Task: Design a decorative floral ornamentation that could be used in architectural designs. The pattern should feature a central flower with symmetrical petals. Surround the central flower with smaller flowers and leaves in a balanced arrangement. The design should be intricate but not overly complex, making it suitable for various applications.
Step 1197:
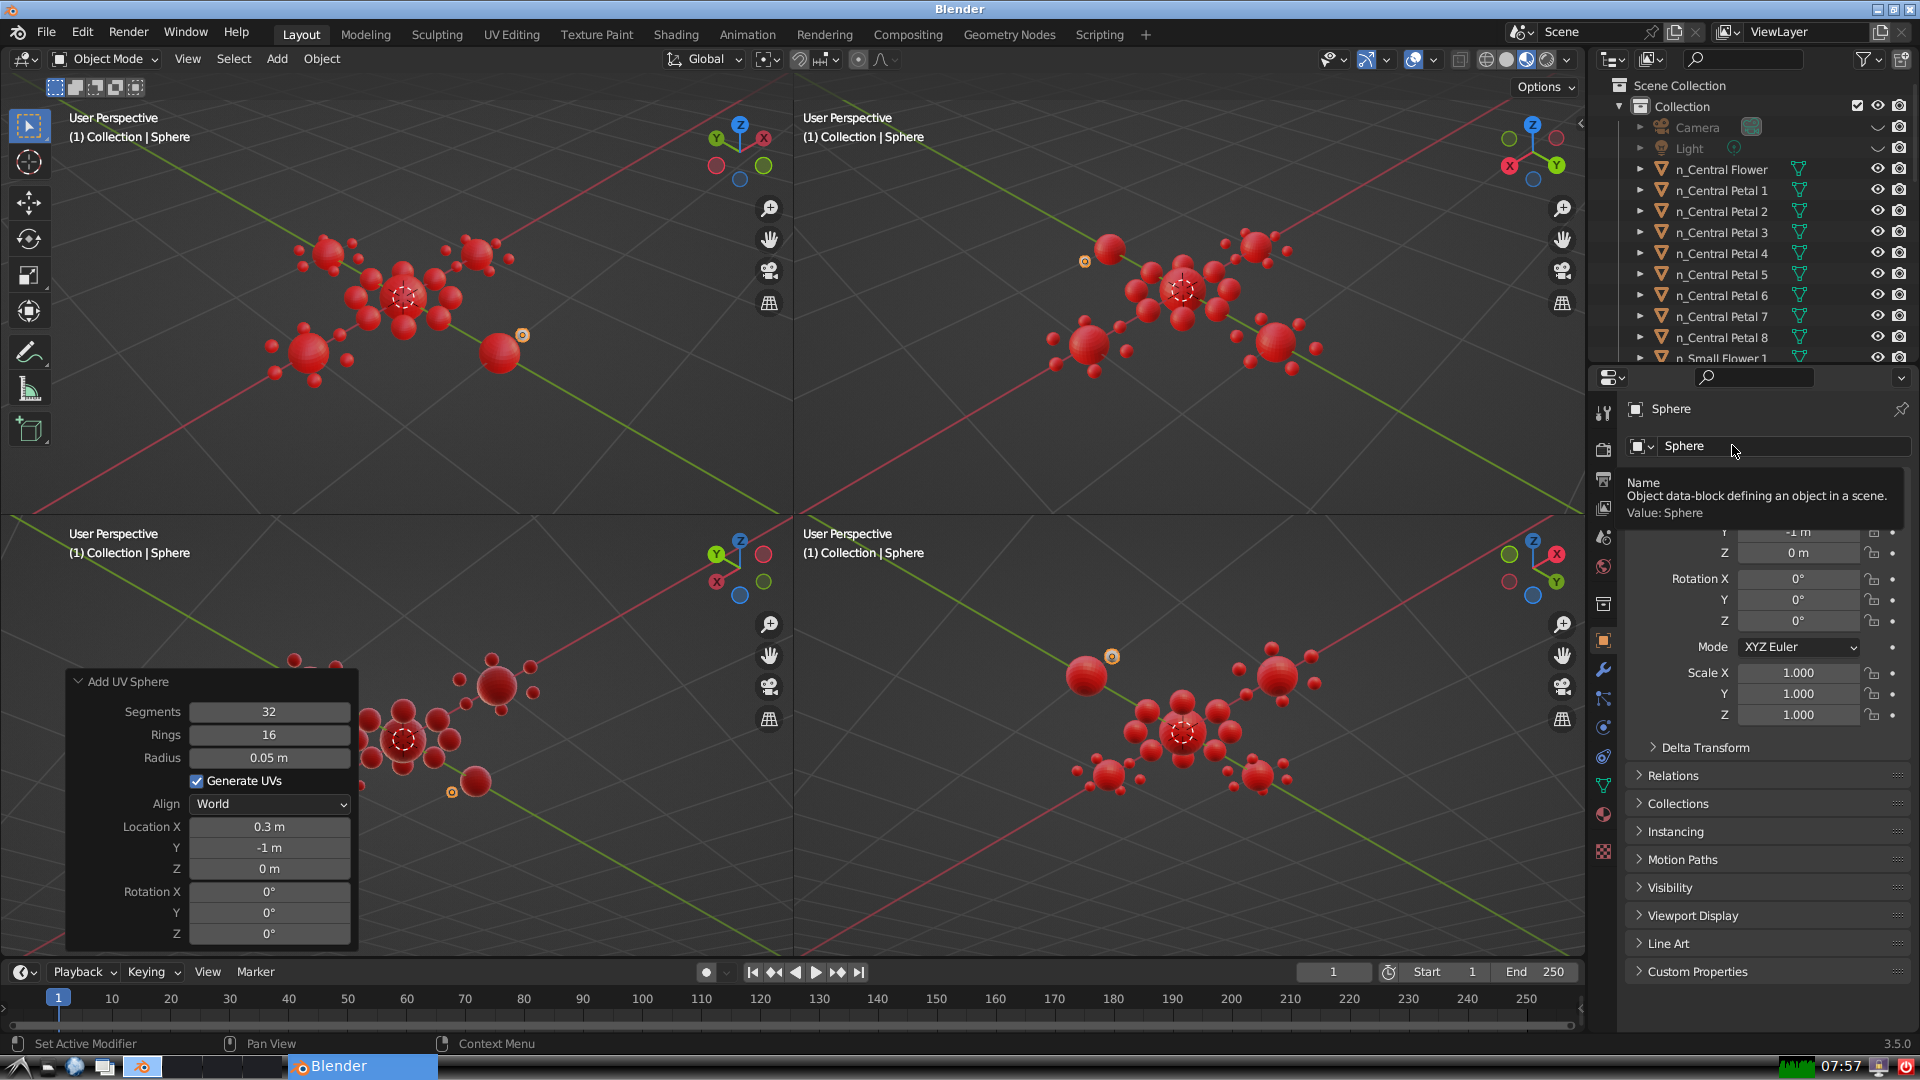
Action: click: no